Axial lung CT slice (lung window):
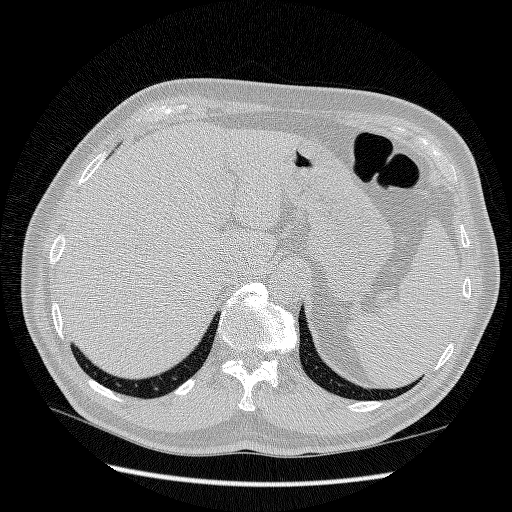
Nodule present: no